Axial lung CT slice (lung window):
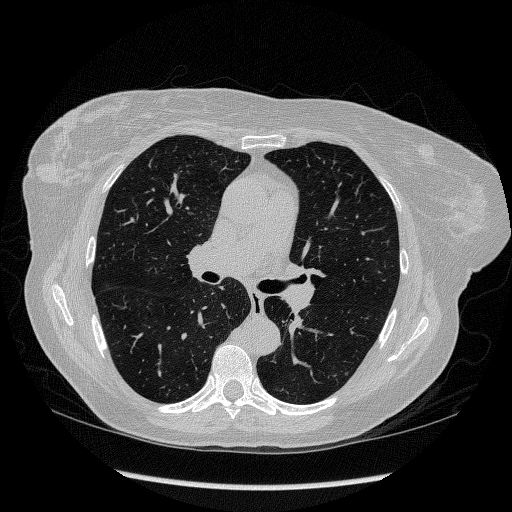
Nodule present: no